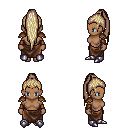
a pixel art fantasy rpg character, female body template, human, dark skin, leather shoulder armor, robe skirt, white blonde extra-long topknot hairstyle, leather bracers, metal boots, four views (front, back, left, right), 2x2 character sprite sheet, small pixel art, hard edges, no anti-aliasing